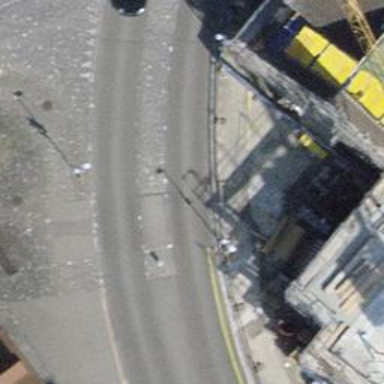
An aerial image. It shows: Uncontrolled zebra crossing with pedestrian island.